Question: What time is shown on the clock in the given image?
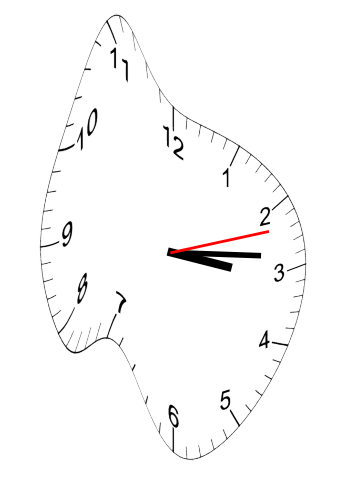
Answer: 03:14:12